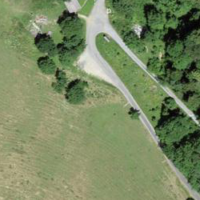
EUNIS habitat code: 23
Species observed at this site:
Troglodytes troglodytes
Corvus frugilegus
Sitta europaea
Garrulus glandarius
Buteo buteo
Aquila chrysaetos